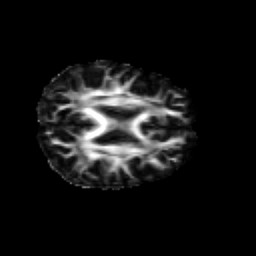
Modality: FA
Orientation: axial
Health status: healthy
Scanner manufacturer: siemens
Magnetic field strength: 3 T
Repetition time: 10 s
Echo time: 0.092 s